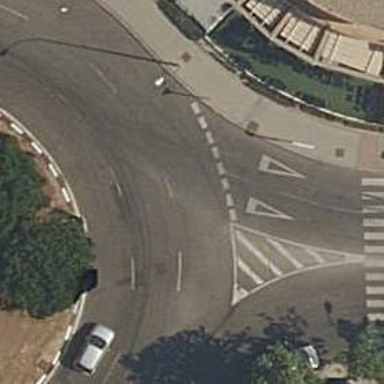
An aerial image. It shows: Road with "give way" sign.